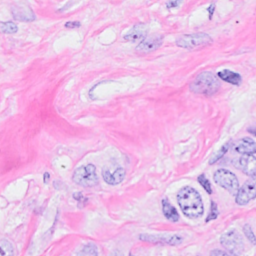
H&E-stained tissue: Breast